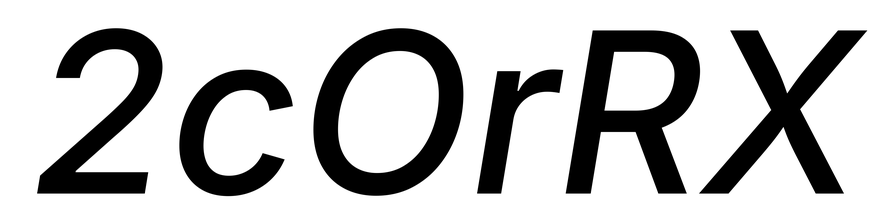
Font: Inter-Italic_Medium_Italic